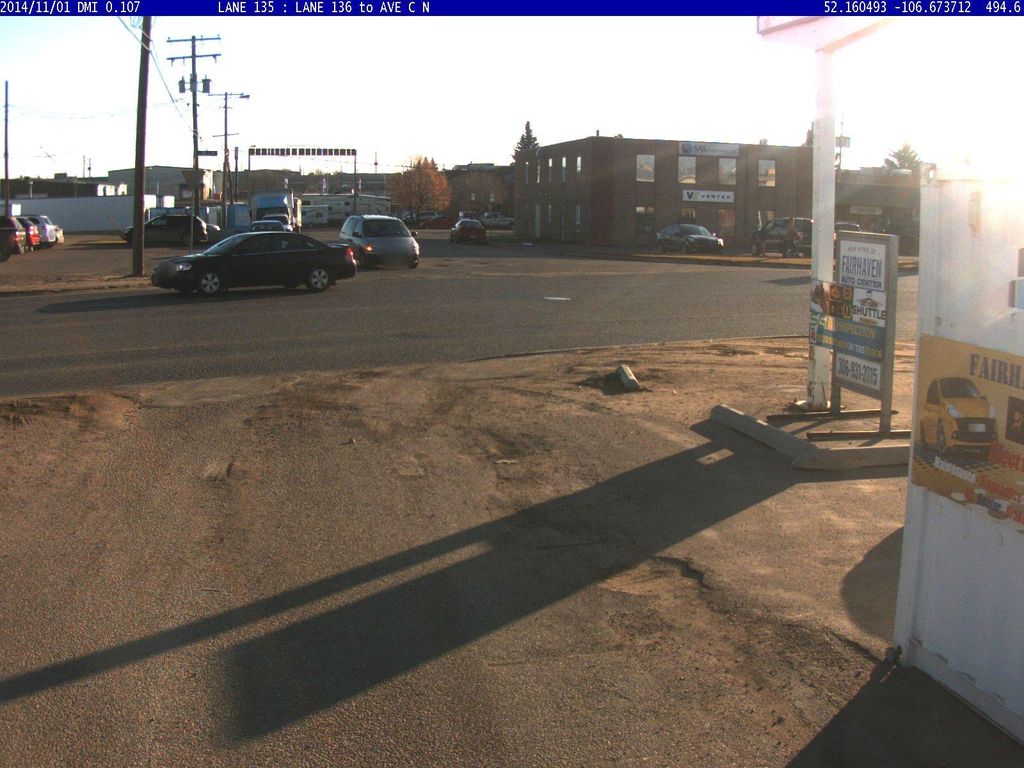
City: saskatoon